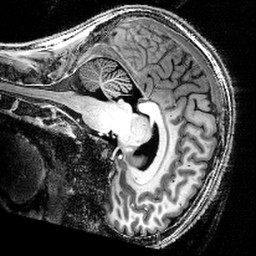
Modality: T1w
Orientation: sagittal
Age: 31
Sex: female
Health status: healthy
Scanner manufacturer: siemens
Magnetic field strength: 9.4 T
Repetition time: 6 s
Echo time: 0.0023 s